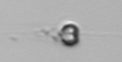
Label: Apedinella